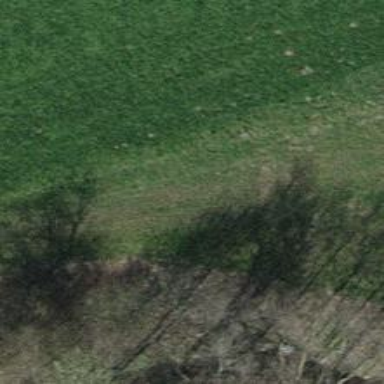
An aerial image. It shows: Pipeline marker.